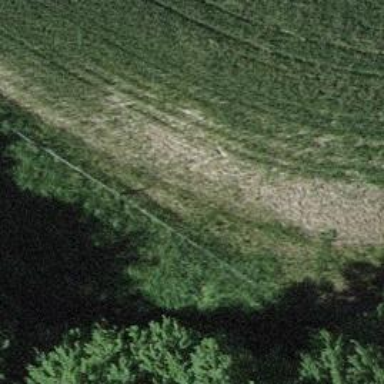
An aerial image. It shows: Pipeline marker.